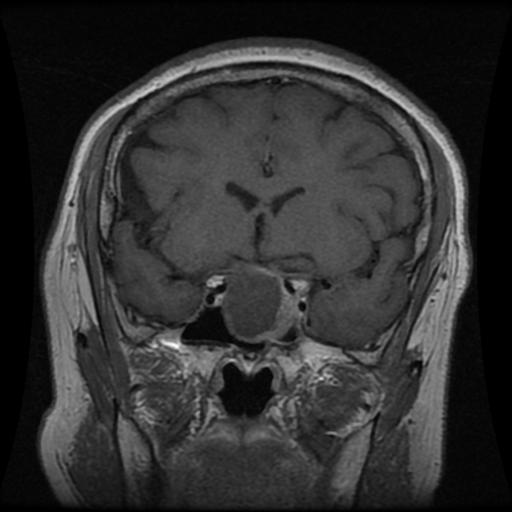
Label: pituitary